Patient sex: M
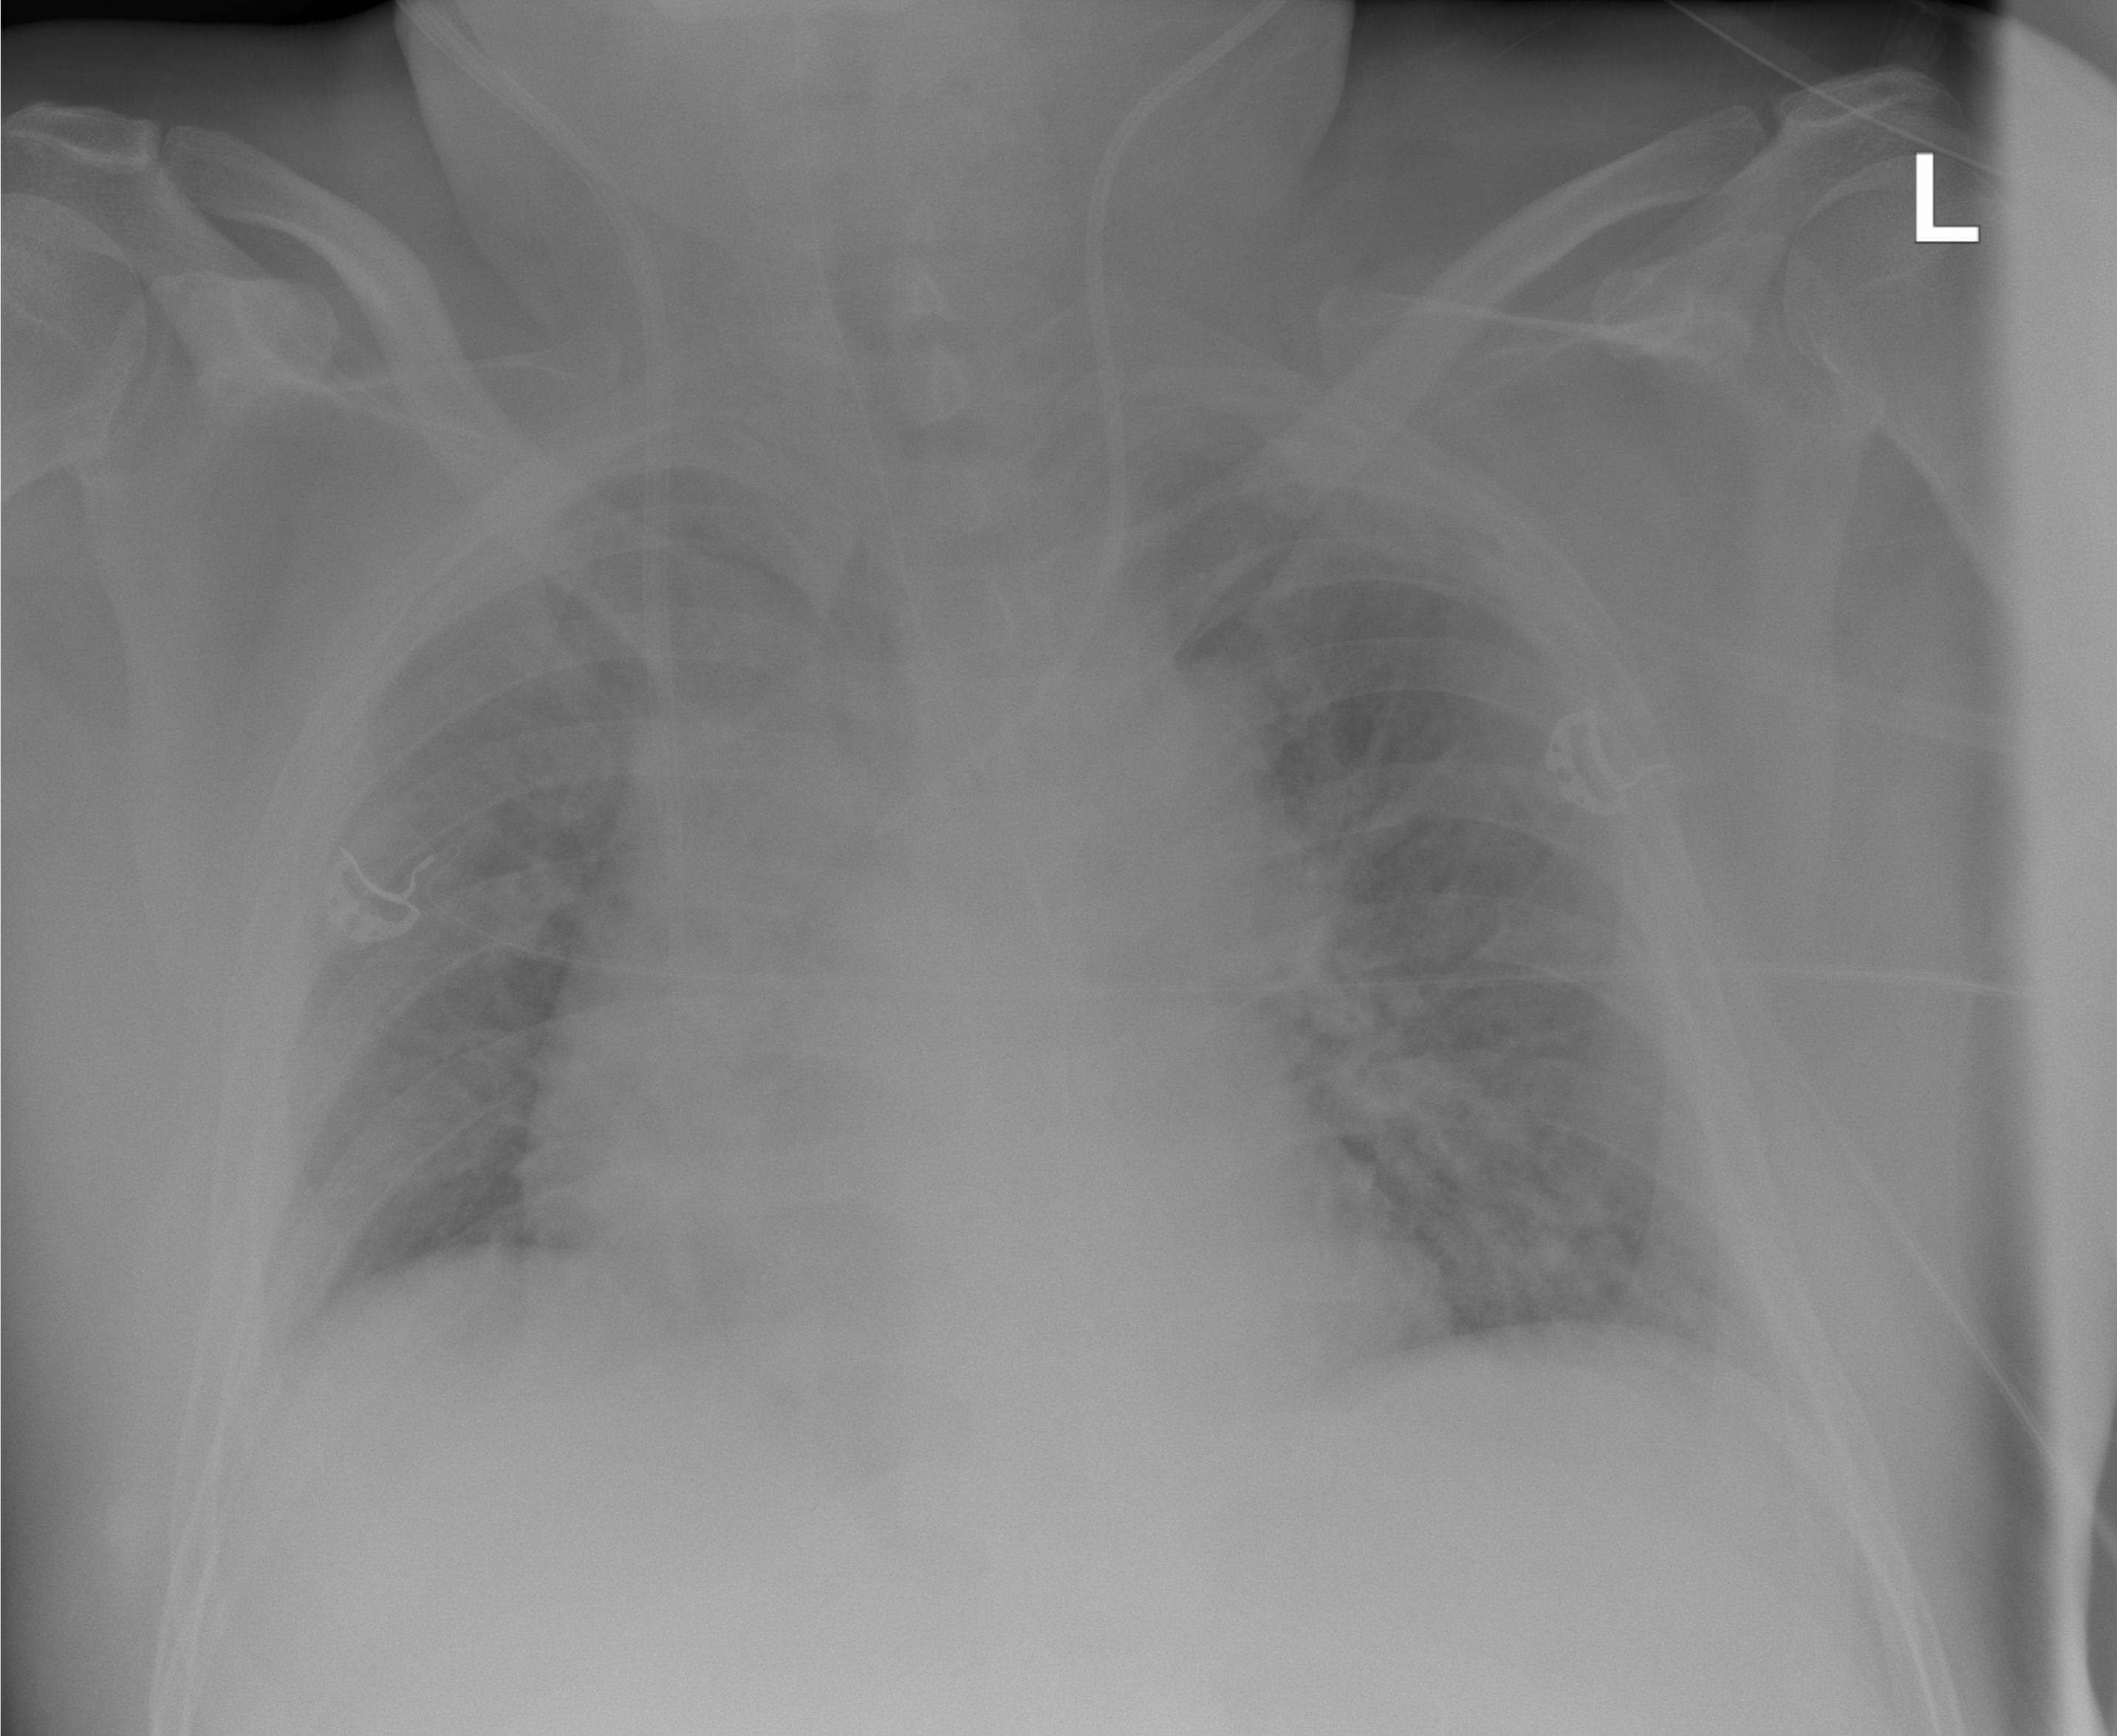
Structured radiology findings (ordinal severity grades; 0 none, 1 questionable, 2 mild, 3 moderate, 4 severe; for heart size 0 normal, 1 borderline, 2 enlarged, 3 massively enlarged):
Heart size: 0
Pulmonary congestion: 2
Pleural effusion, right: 1
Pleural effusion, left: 2
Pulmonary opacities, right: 2
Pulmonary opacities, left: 2
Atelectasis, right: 2
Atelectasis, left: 2